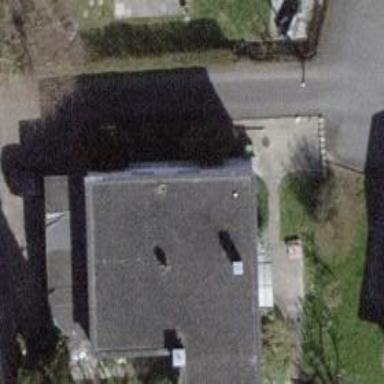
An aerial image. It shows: Residential building.